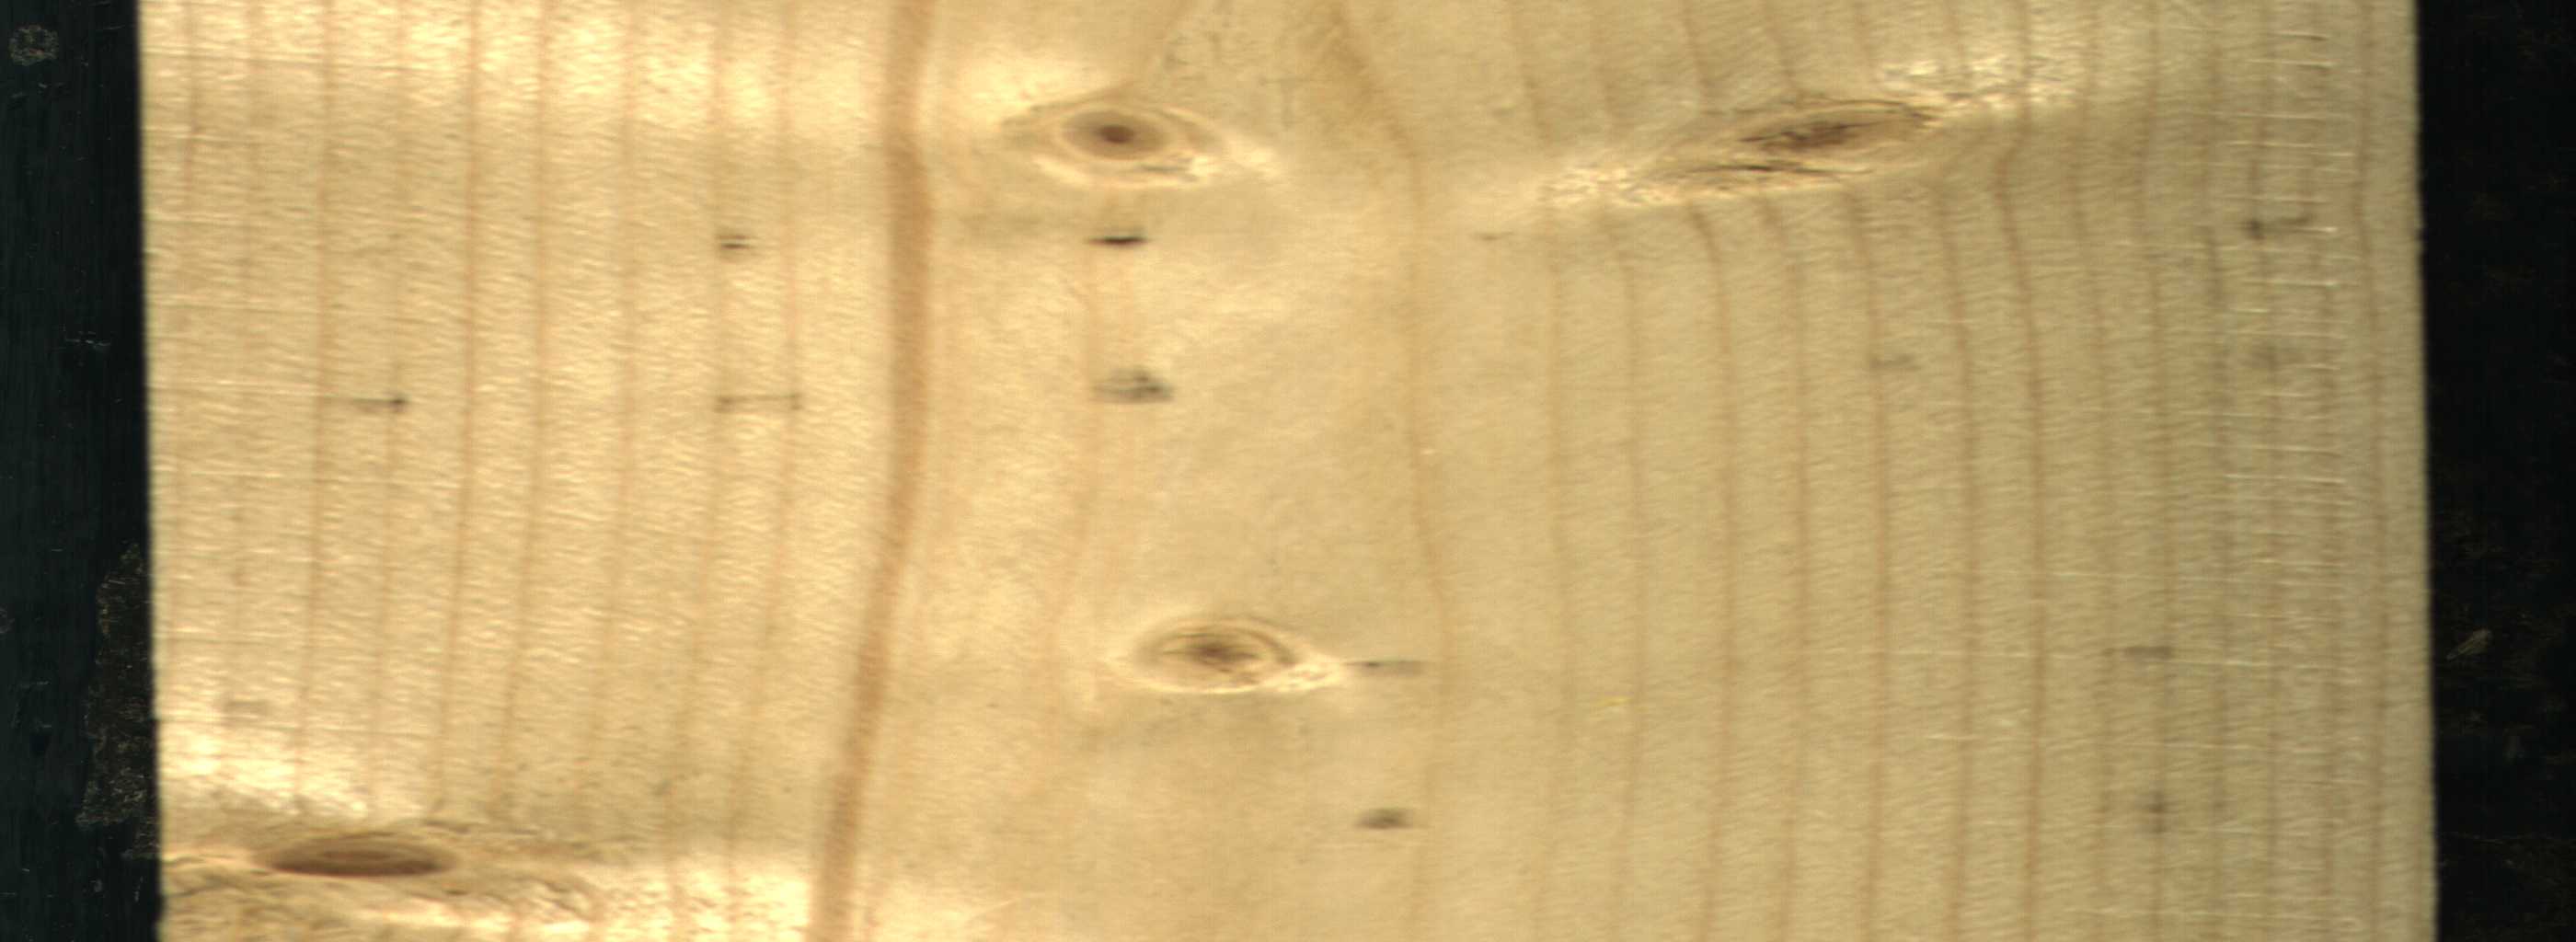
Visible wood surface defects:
Live_Knot
Live_Knot
Live_Knot
Live_Knot